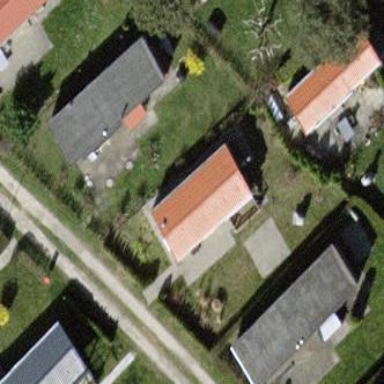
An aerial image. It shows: Static caravan with gabled roof.